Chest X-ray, AP view. Patient: 61 years old, sex F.
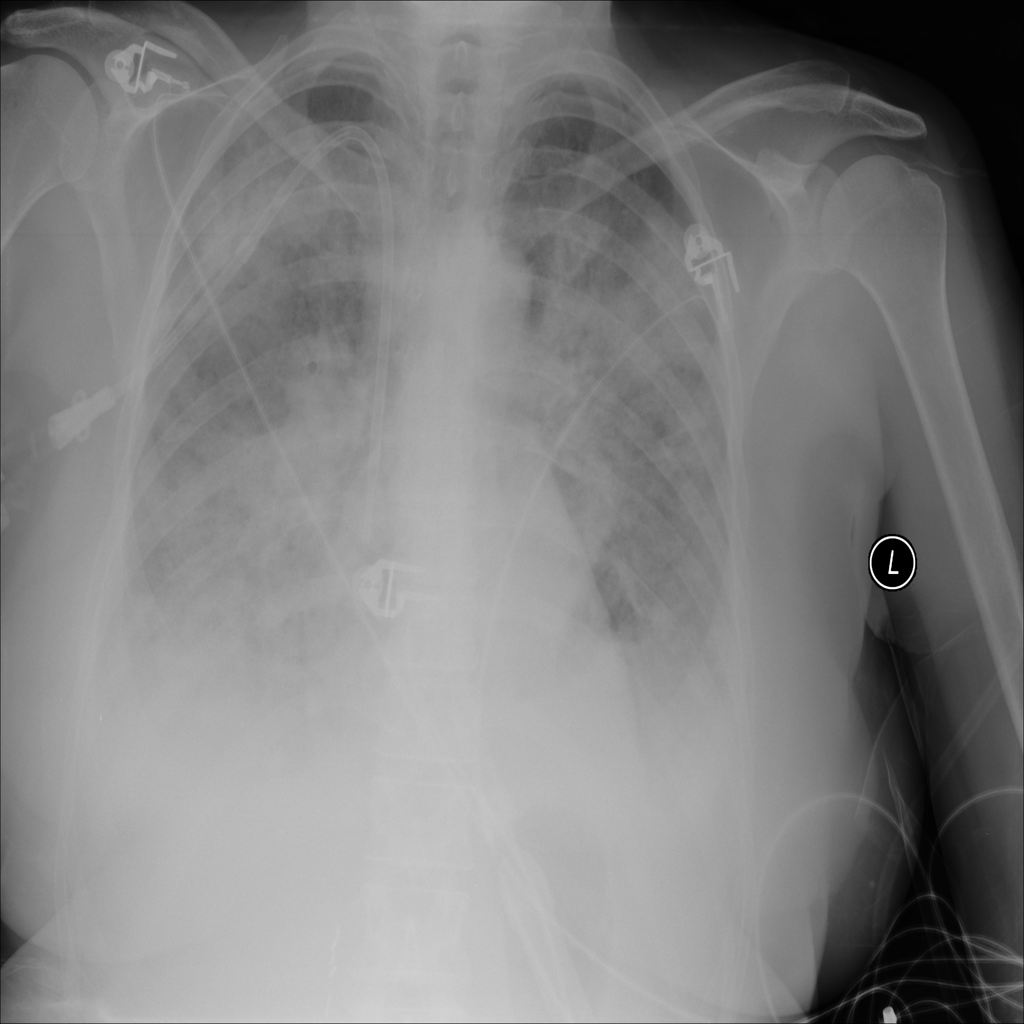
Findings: Edema, Effusion, Infiltration, Nodule